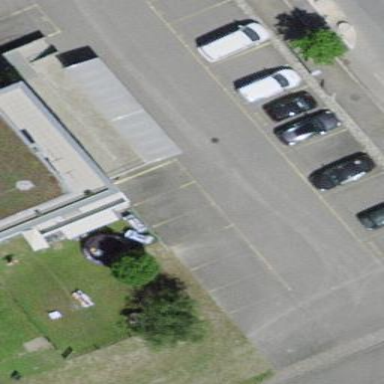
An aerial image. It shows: Street-side parking lot with asphalt surface.